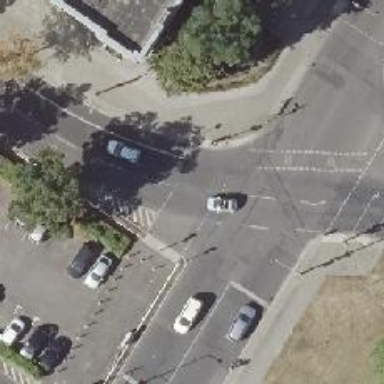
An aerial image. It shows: Road crossing with traffic signals.